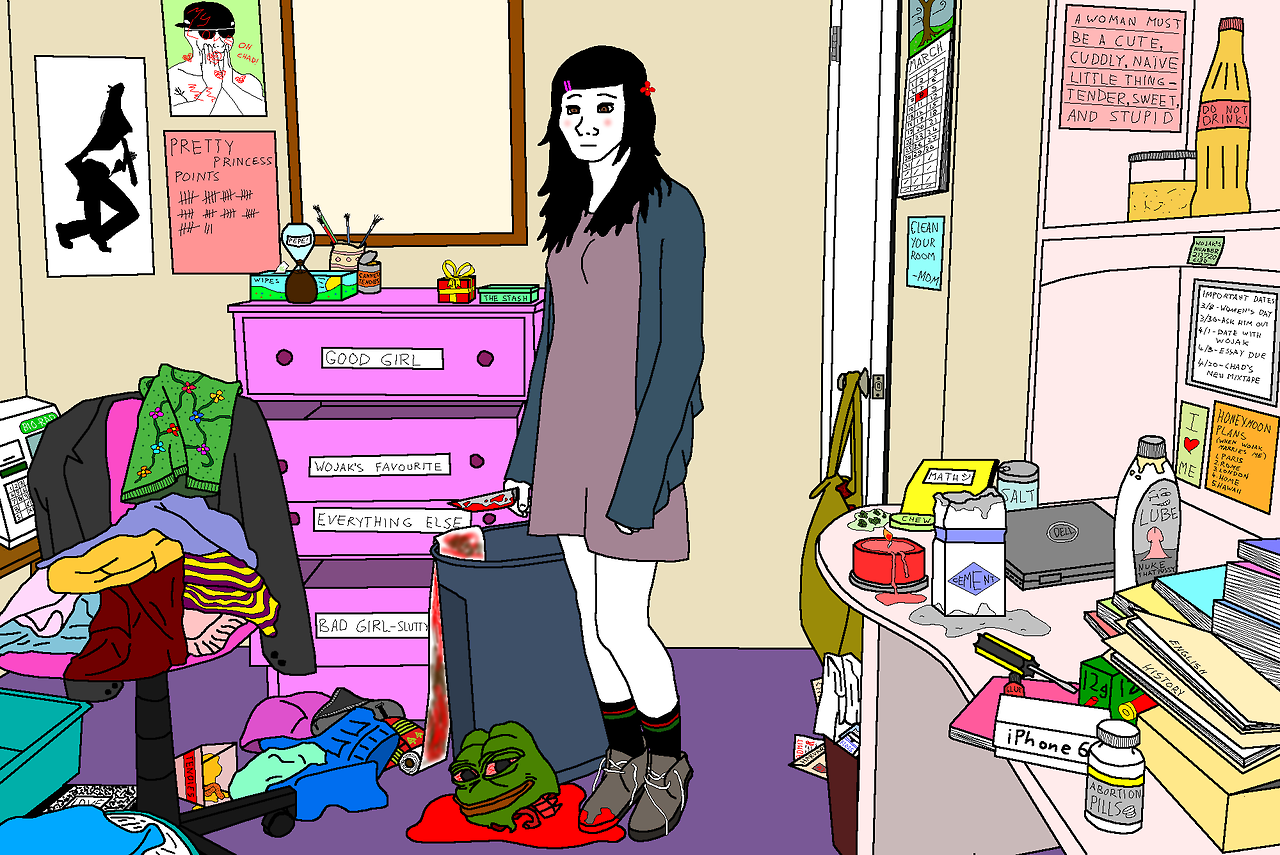
Label: 5_Doomer